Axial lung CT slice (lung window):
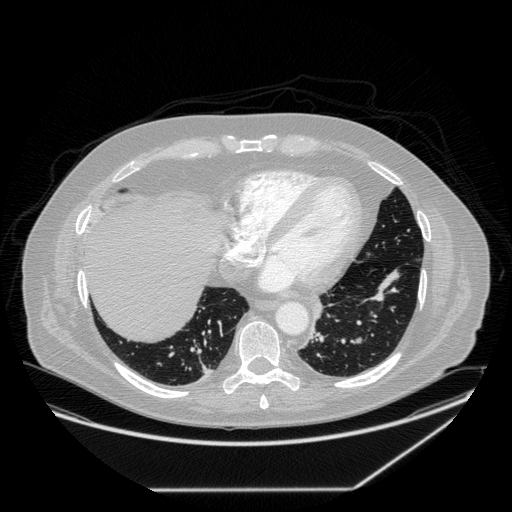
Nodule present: yes
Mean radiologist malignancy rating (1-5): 3.25